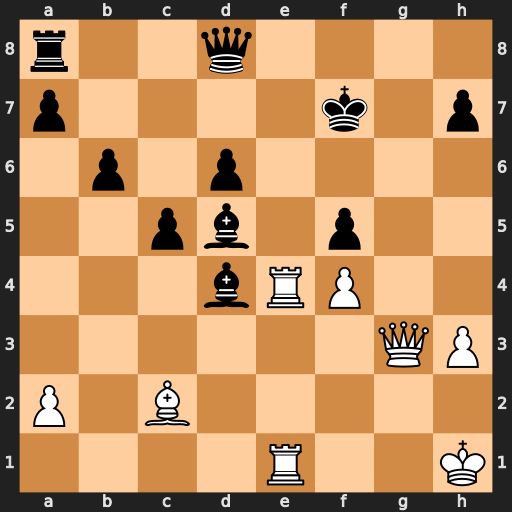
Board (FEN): r2q4/p4k1p/1p1p4/2pb1p2/3bRP2/6QP/P1B5/4R2K
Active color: w
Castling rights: -
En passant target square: -
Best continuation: Bb3 c4 Bxc4 Bxc4 Rxd4